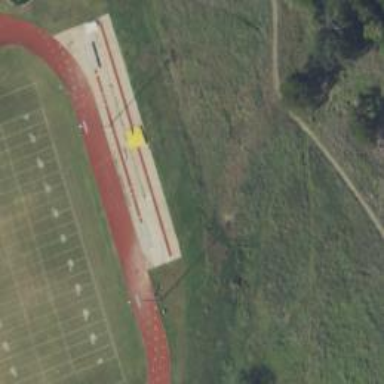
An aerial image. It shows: Athletic track located in leisure land area.